【题型】选择题　【知识点】解析几何　【难度】medium
已知定圆 \(M\!:\!(x-1)^2 + y^2 = 16\)，点 \(A\) 是圆 \(M\) 所在平面内一定点，点 \(P\) 是圆 \(M\) 上的动点，若线段 \(PA\) 的中垂线交直线 \(PM\) 于点 \(Q\)，则点 \(Q\) 的轨迹可能是：$\textcircled{1}$椭圆；$\textcircled{2}$双曲线；$\textcircled{3}$抛物线；$\textcircled{4}$圆；$\textcircled{5}$直线；$\textcircled{6}$一个点。其中所有可能的结果有（\quad）.

\vspace{0.5em}
\noindent
A. 3 \quad
B. 4 \quad
C. 5 \quad
D. 6
【解答】
\noindent
\textbf{【答案】B}

\vspace{0.5em}
\noindent
\textbf{【知识点】}椭圆定义及辨析、轨迹问题——椭圆、双曲线定义的理解

\vspace{0.5em}
\noindent
\textbf{【分析】}首先分四种情况，点\(A\)在圆内、圆上、圆外，以及点\(A\)与点\(M\)重合，四种情况讨论点\(Q\)的轨迹.

\vspace{0.5em}
\noindent
\textbf{【详解】}当点\(A\)在圆\(M\)内且不与点\(M\)重合，

\noindent
\(\because |QA|+|QM|=|QP|+|QM|=|MP|=4, 4>|AM|\)，

\noindent
则点\(Q\)的轨迹是以\(A\)、\(M\)为焦点的椭圆，

\vspace{0.5em}
\noindent
当点\(A\)在圆上时，由于\(|MP|=|MA|\)，线段\(PA\)的中垂线交直线\(PM\)于\(M\)，点\(Q\)的轨迹为一个点，

\noindent
点\(A\)在圆外时，\(||QA|-|QM||=4\)，\(\because 4<|AM|\)，则点\(Q\)的轨迹是以\(A\)、\(M\)为焦点的双曲线，

\vspace{0.5em}
\noindent
当点\(A\)与\(M\)重合时，\(Q\)为半径\(PM\)的中点，点\(Q\)的轨迹是以\(M\)为圆心，\(2\)为半径的圆，所以其中正确的命题序号为$\textcircled{1}$$\textcircled{2}$$\textcircled{4}$$\textcircled{6}$共\(4\)个.

\vspace{0.5em}
\noindent
故选：B.

\vspace{0.5em}
\noindent
\textbf{【点睛】}动点轨迹问题的关键是情况分类.
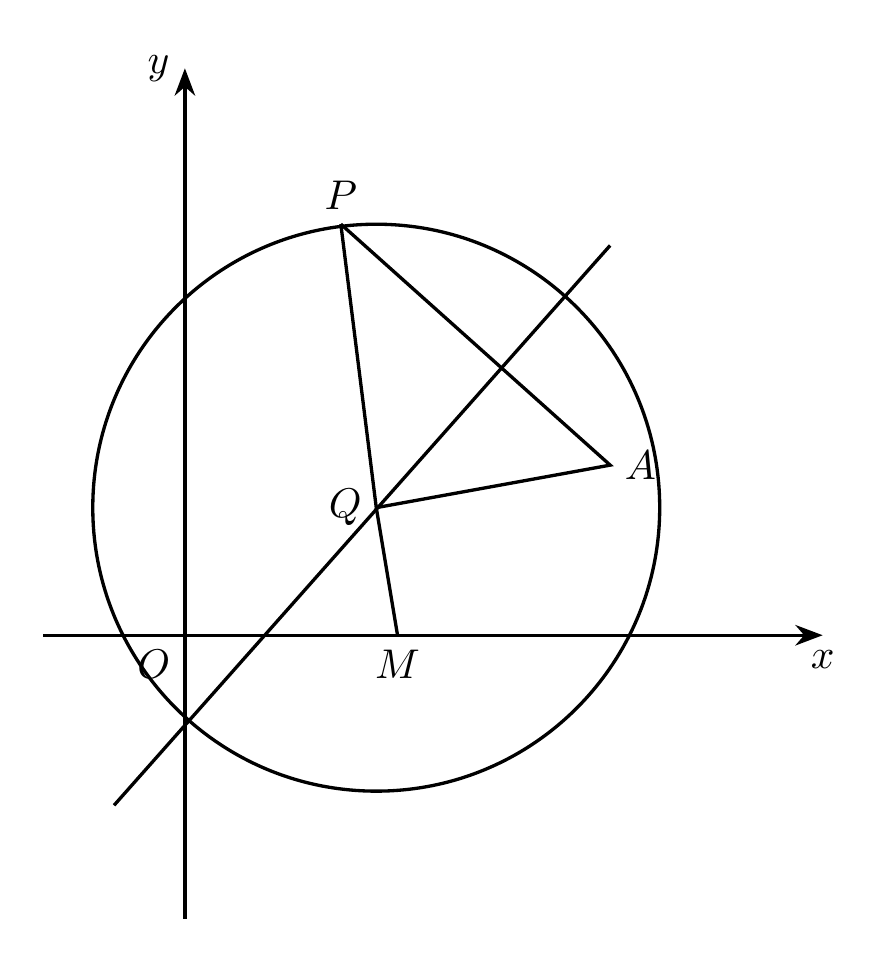
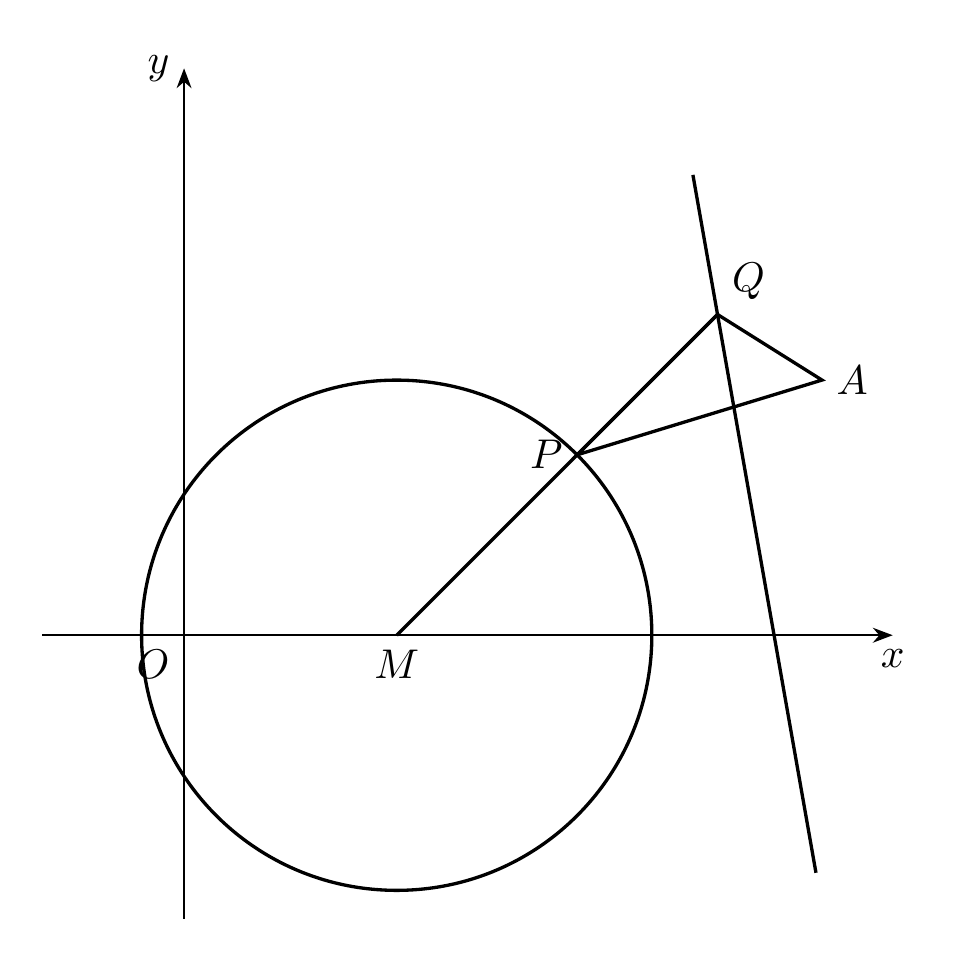